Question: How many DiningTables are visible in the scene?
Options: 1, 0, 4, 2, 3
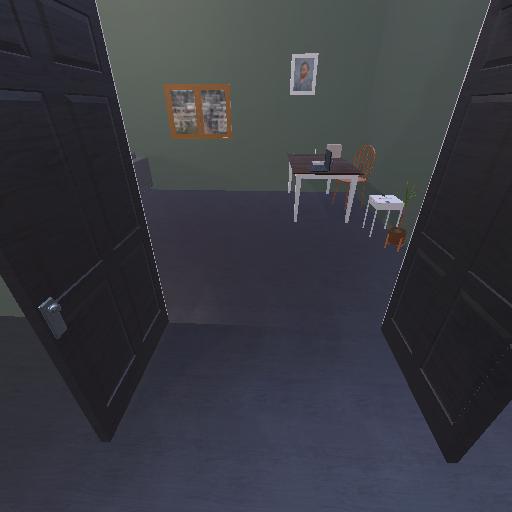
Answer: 1